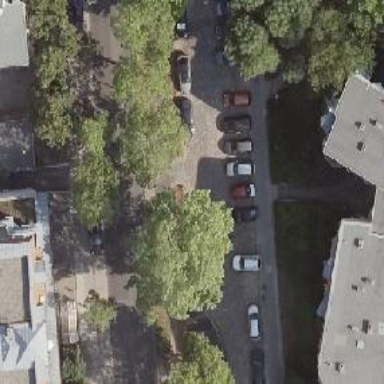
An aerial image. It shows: Parking aisle road with sidewalk on the left side.